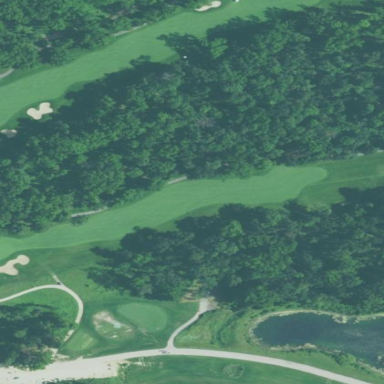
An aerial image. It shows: Golf fairway surrounded by grass.